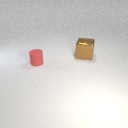
small red rubber cylinder in front of large brown metal cube